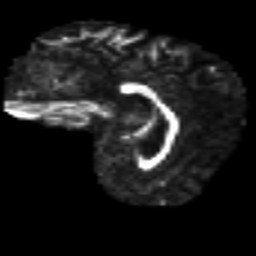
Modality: FA
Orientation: sagittal
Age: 42
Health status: ill
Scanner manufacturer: philips
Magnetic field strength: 3 T
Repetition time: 9 s
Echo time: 0.127 s